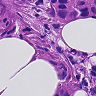
Metastatic tissue present: yes